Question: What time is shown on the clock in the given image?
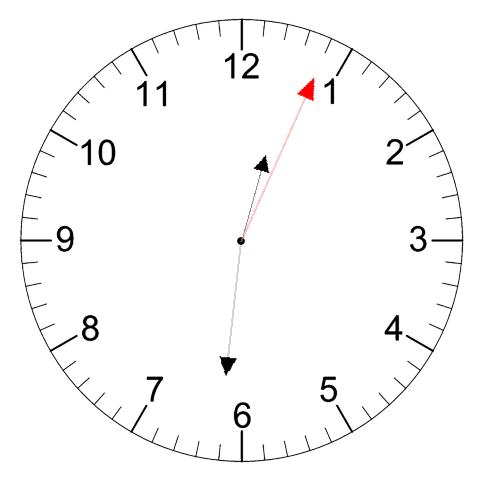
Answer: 12:31:04